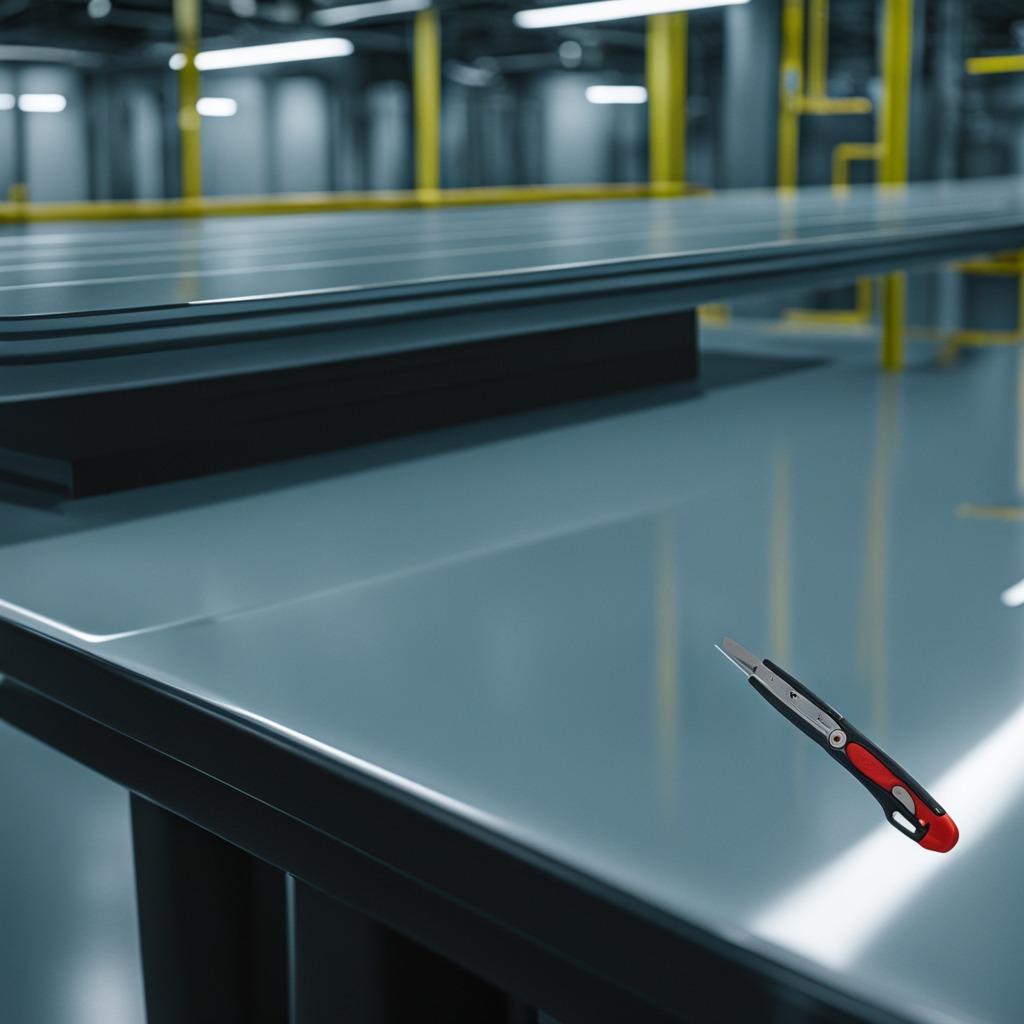
A utility knife is lying on a high-gloss table in a ship maintenance bay industrial lighting.